Question: I'm trying to web scraping and i need to simulate a click on a buttoN, I've tried this:
'''
url = "https://apps5.mineco.gob.pe/transparencia/mensual/default.aspx?y=2021&ap=ActProy"
driver = driver = webdriver.Chrome()
driver.get(url)
nivelGob = driver.find_element_by_xpath('//*[@id="ctl00_CPH1_BtnTipoGobierno"]')
nivelGob.click()
'''
and returns me this error:
selenium.common.exceptions.NoSuchElementException: Message: no such element: Unable to locate element: {"method":"xpath","selector":"//*[@id="ctl00_CPH1_BtnTipoGobierno"]"}
(Session info: chrome=88.0.4324.190)
I've been trying find the element by css selector, class name but nothing.
This is the button:

I hope someone can help me. Thanks a lot.
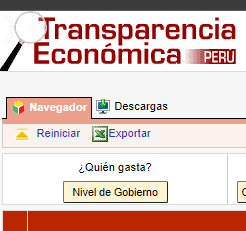
Answer: The website is actually within another frame so you need to switch to that frame. Try this:
'''
from selenium import webdriver
from selenium.webdriver.support.ui import WebDriverWait
from selenium.webdriver.support import expected_conditions as EC
from selenium.webdriver.common.by import By
import time
url = "https://apps5.mineco.gob.pe/transparencia/mensual/default.aspx?y=2021&ap=ActProy"
driver = webdriver.Chrome()
driver.get(url)
time.sleep(3)
frame = driver.find_element_by_id("frame0")
driver.switch_to.frame(frame)
w = WebDriverWait(driver, 10).until(EC.presence_of_element_located((By.ID, "ctl00_CPH1_BtnTipoGobierno"))).click()
'''